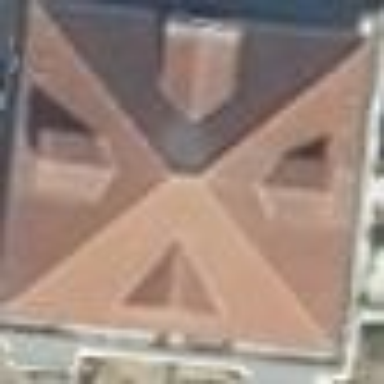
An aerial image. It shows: Apartments building with pyramidal roof.